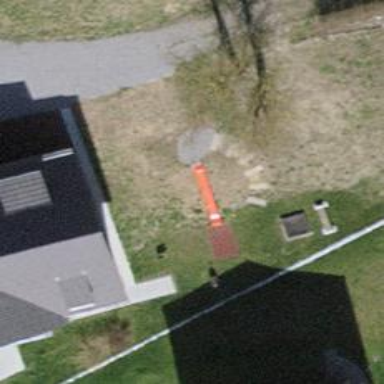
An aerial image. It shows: Springy playground.